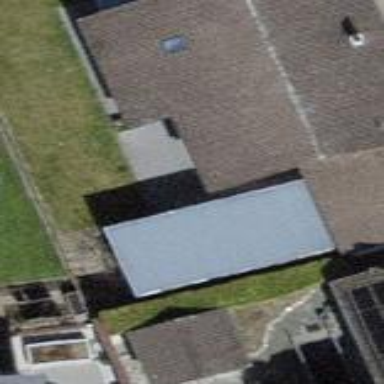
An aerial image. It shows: Building with tiled roof.